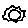
Label: sun